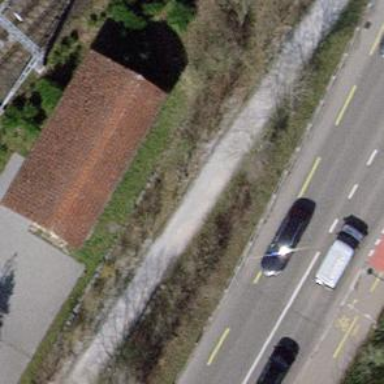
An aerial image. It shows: Shed.